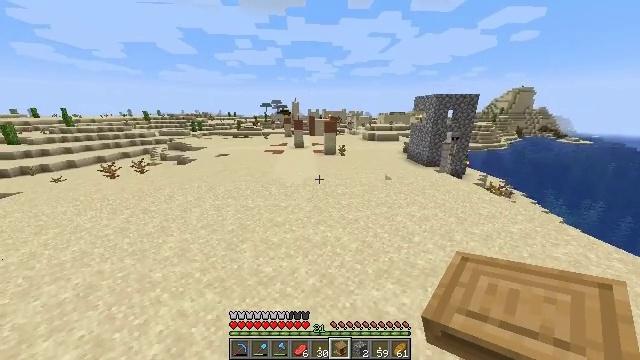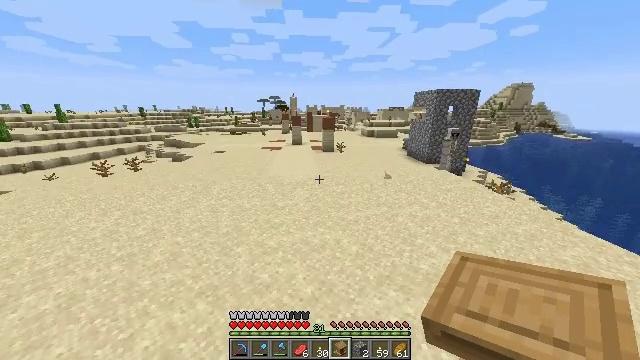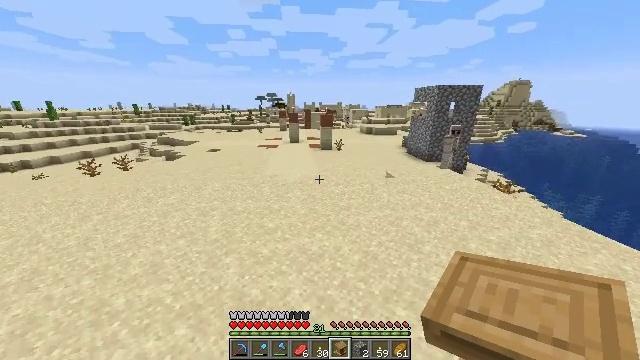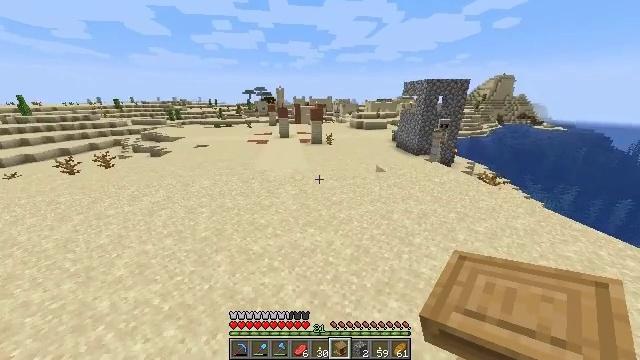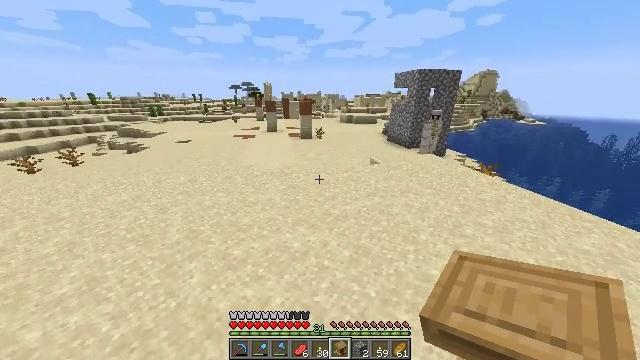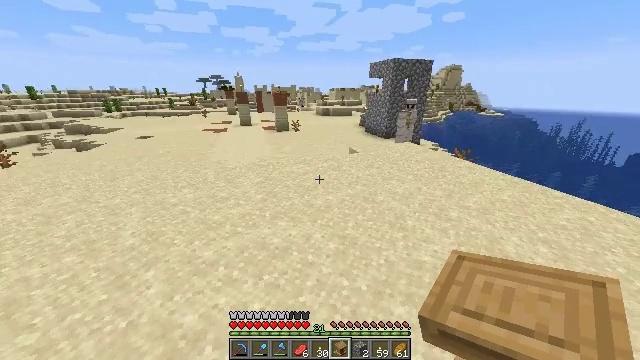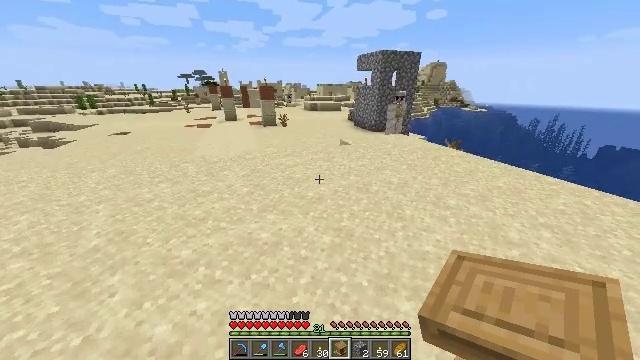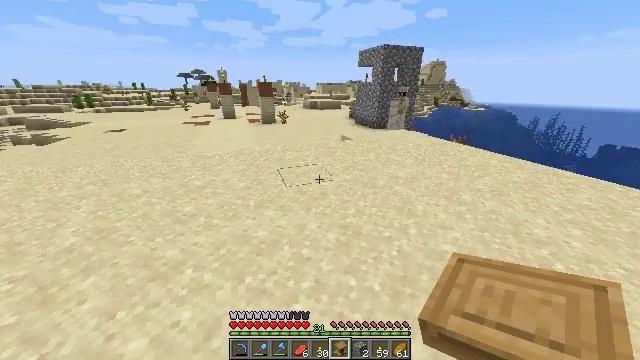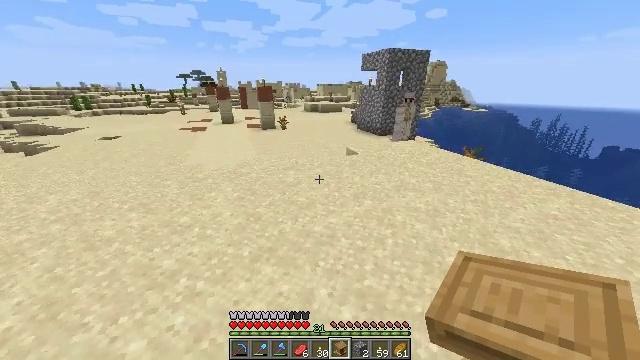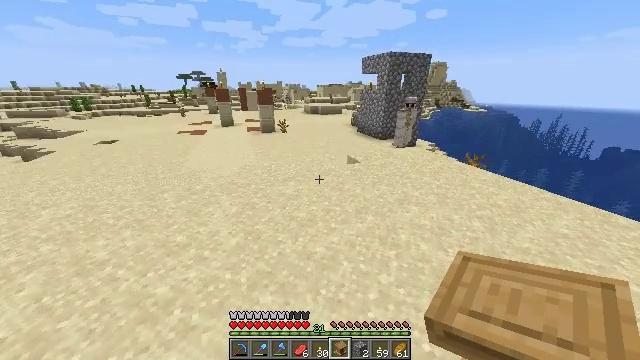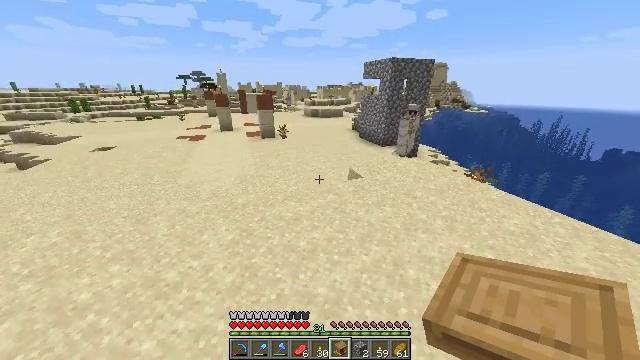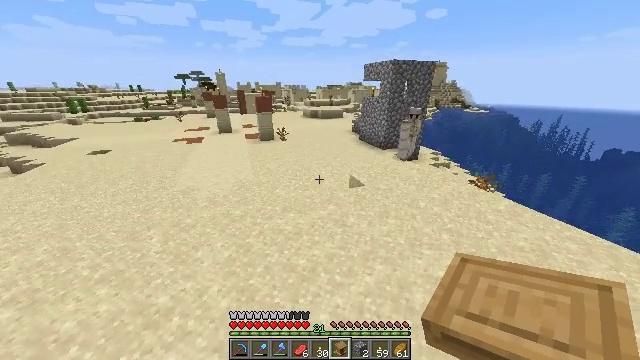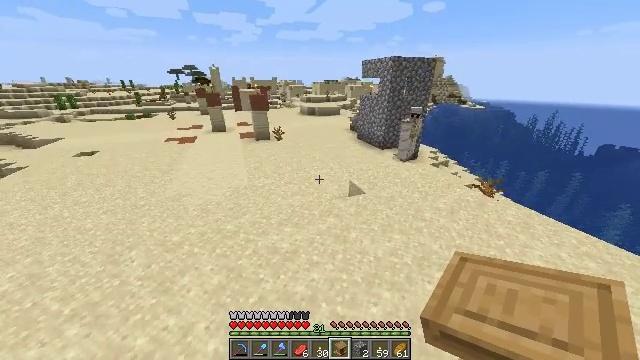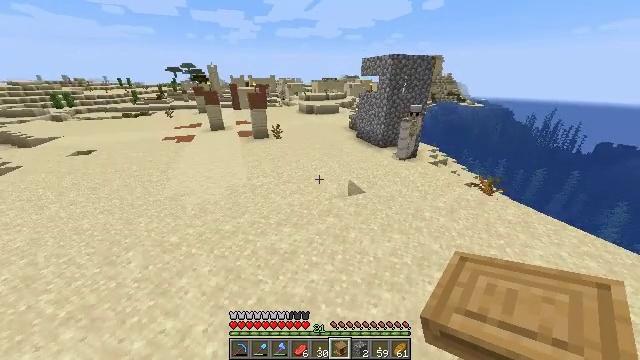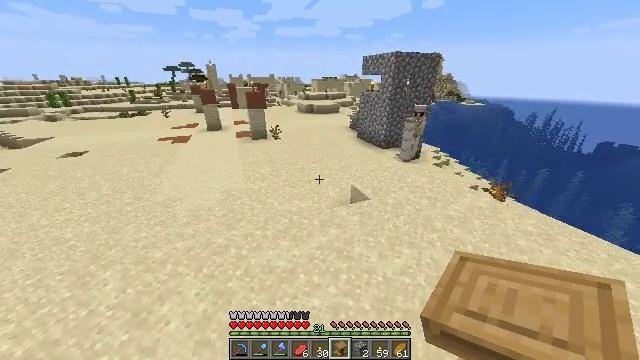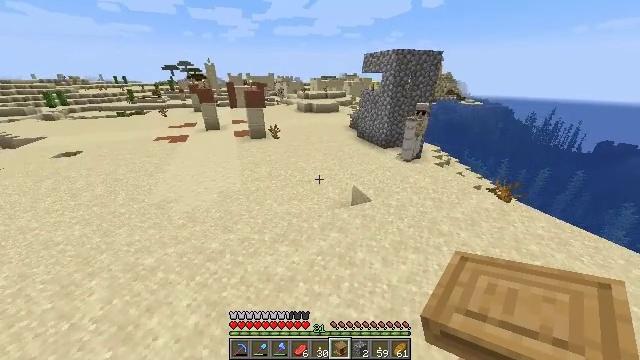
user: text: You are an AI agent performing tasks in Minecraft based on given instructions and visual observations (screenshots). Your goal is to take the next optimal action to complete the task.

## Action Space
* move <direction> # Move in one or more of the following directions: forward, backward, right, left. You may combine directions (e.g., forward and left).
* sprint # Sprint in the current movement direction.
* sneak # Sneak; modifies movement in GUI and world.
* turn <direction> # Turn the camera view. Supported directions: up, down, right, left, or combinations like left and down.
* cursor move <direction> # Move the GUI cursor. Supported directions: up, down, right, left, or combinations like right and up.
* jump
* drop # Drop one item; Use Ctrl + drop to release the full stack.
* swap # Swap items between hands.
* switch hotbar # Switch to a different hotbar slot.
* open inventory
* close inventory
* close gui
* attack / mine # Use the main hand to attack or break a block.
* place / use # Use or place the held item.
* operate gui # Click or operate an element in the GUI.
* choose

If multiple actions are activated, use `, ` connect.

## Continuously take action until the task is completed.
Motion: motion action
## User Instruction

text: Collect the composter for reuse.
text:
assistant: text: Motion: move forward, sprint, turn down, jump
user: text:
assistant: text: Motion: move forward, sprint, jump
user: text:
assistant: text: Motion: move forward, sprint, turn right and down, jump
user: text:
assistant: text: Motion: move forward, sprint, turn right, jump
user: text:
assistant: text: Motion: move forward, sprint, turn right and down, jump
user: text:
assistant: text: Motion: move forward, sprint, turn right, jump
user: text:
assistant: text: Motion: move forward, sprint, jump
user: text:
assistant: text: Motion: move forward, sprint, jump
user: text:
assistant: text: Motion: move forward, sprint, jump
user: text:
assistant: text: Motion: move forward, sprint, jump
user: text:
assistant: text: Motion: move forward, sprint, jump
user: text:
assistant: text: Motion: move forward, sprint, turn down, jump
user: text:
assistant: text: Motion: move forward, sprint, jump
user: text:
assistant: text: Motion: move forward, sprint, jump
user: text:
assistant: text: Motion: move forward, sprint, jump
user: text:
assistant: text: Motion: move forward, sprint, jump
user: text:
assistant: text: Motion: move forward, sprint, jump
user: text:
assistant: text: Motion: move forward, sprint, jump
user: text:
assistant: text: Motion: move forward, sprint, jump
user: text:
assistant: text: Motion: move forward, sprint, jump
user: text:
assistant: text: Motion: move forward, sprint, jump
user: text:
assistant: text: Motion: move forward, sprint, jump
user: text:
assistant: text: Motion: move forward, sprint, jump
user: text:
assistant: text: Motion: move forward, sprint, jump
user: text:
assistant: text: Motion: move forward, sprint, jump
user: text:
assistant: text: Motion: move forward, sprint, jump
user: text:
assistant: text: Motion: move forward, sprint, jump
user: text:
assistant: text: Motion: move forward, sprint, jump
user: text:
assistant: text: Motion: move forward, sprint, jump
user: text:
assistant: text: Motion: move forward, sprint, jump